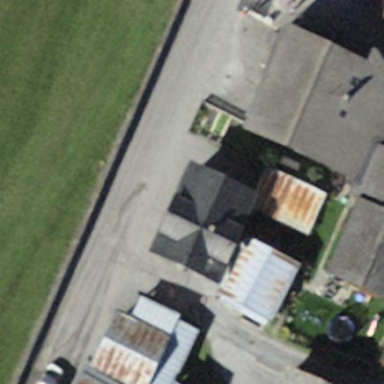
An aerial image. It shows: Detached building.